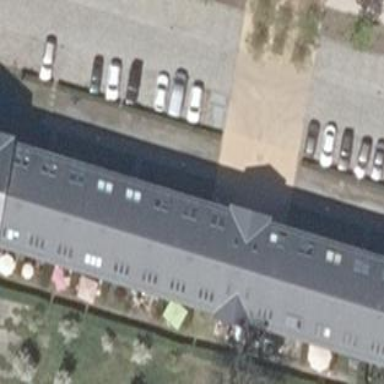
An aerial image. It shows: Historic yellow stable building with gabled roof.